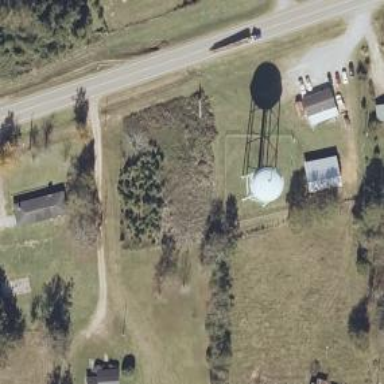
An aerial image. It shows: Water tower that is man-made.